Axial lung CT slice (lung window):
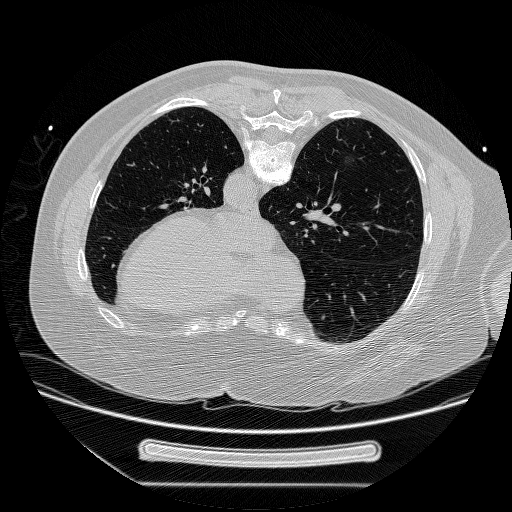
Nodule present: no